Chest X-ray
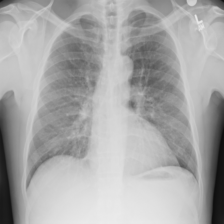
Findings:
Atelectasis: negative
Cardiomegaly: negative
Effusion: negative
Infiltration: negative
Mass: negative
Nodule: negative
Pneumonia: negative
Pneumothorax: negative
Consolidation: negative
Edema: negative
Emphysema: negative
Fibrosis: negative
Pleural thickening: negative
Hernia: negative